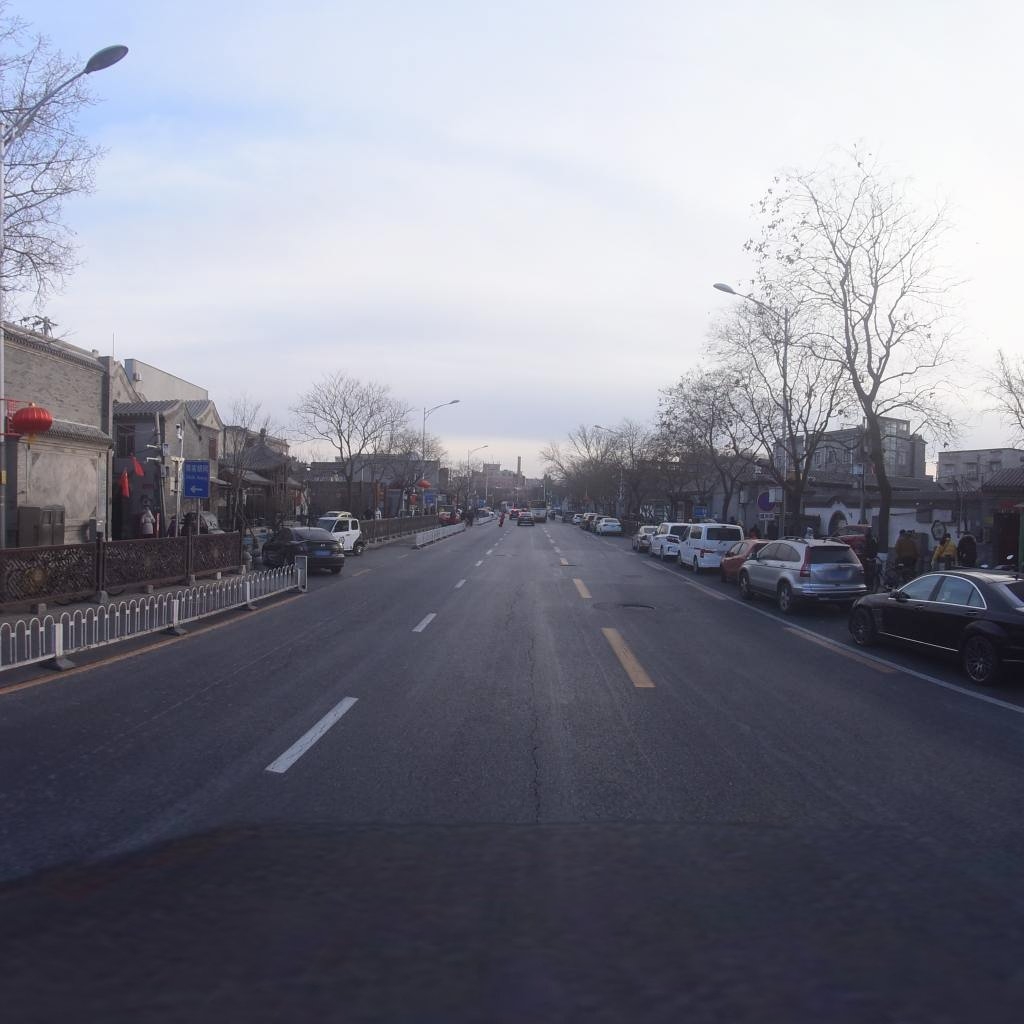
Region: Xicheng
Road damage annotations: longitudinal crack, longitudinal crack, manhole cover